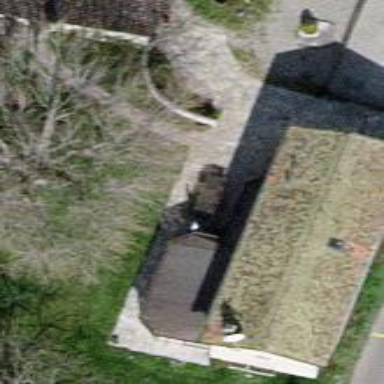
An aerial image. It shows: Detached building.